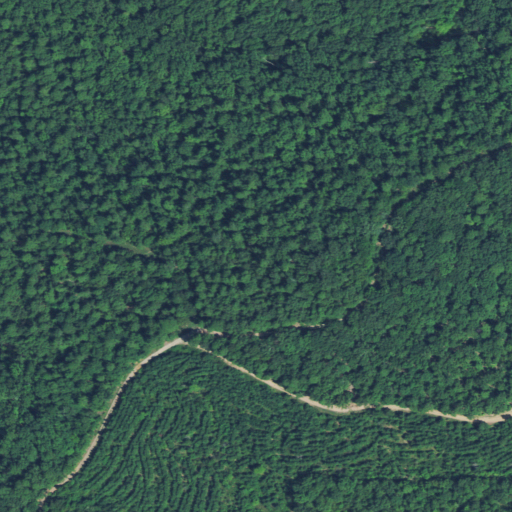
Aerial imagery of mountain in Oklahoma named Caney Mountain containing mixed forest, evergreen forest, deciduous forest, and shrub